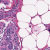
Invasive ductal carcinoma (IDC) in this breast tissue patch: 0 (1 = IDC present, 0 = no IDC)